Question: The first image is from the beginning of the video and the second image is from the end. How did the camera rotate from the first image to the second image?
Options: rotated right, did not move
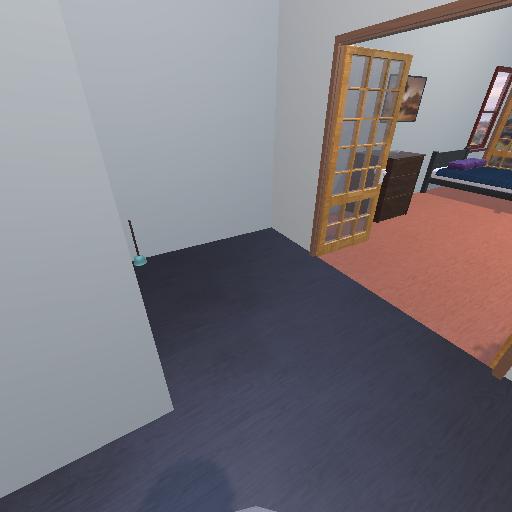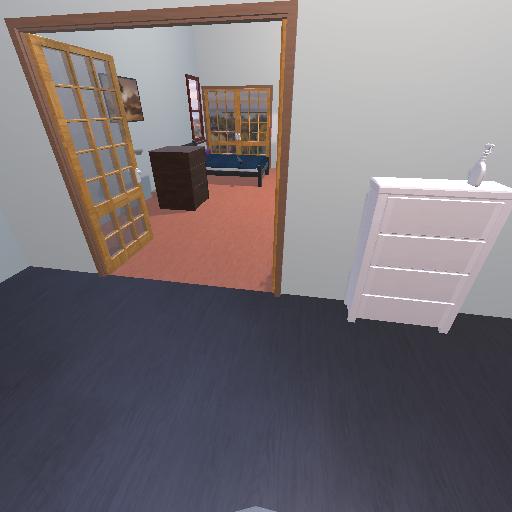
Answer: rotated right